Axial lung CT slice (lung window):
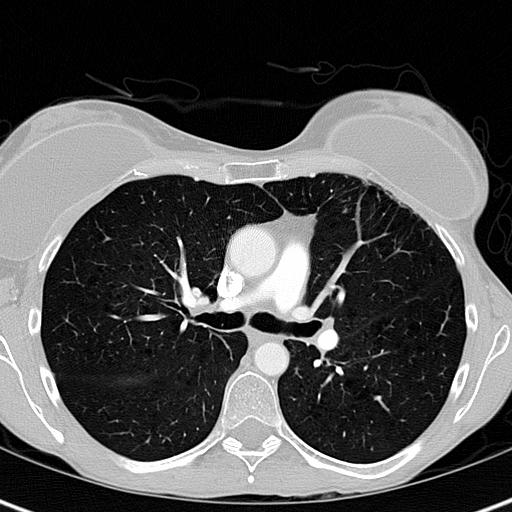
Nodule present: no